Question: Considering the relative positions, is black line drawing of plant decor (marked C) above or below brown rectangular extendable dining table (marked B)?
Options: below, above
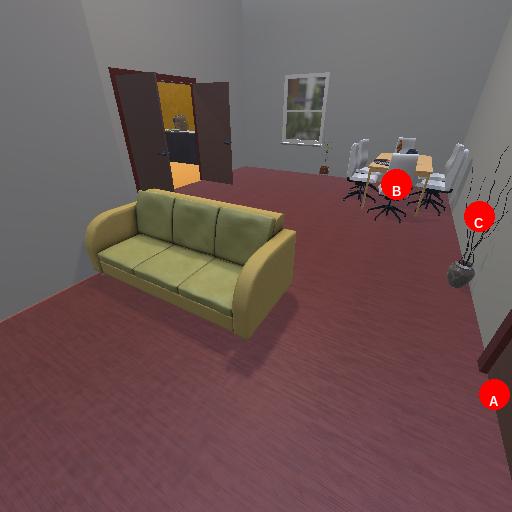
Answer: below